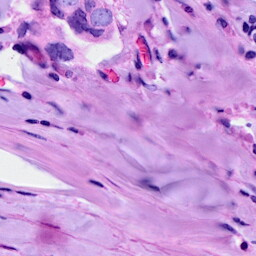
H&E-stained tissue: Breast